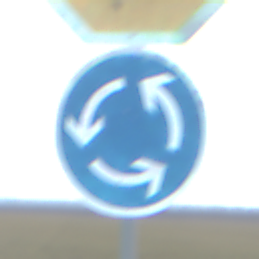
Verkehrszeichen: Kreisverkehr
Zusatzzeichen oben: Stop
Umgebung: Outdoor, RoadRail
Tageszeit: SunriseSunset
Wetter: PartlyCloudy
Licht: Natural
Jahreszeit: NotSpecified
Kontrast: LowContrast